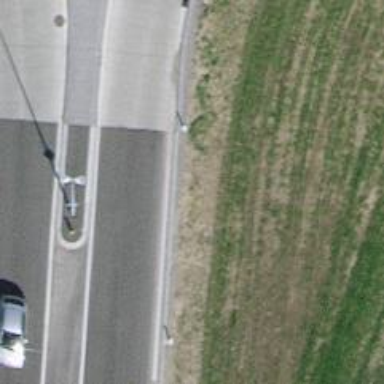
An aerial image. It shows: Asphalt road classified as primary highway.